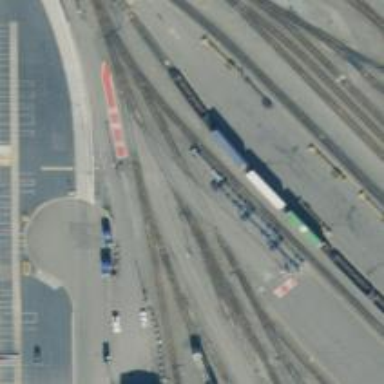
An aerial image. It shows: Railway level crossing.